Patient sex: M
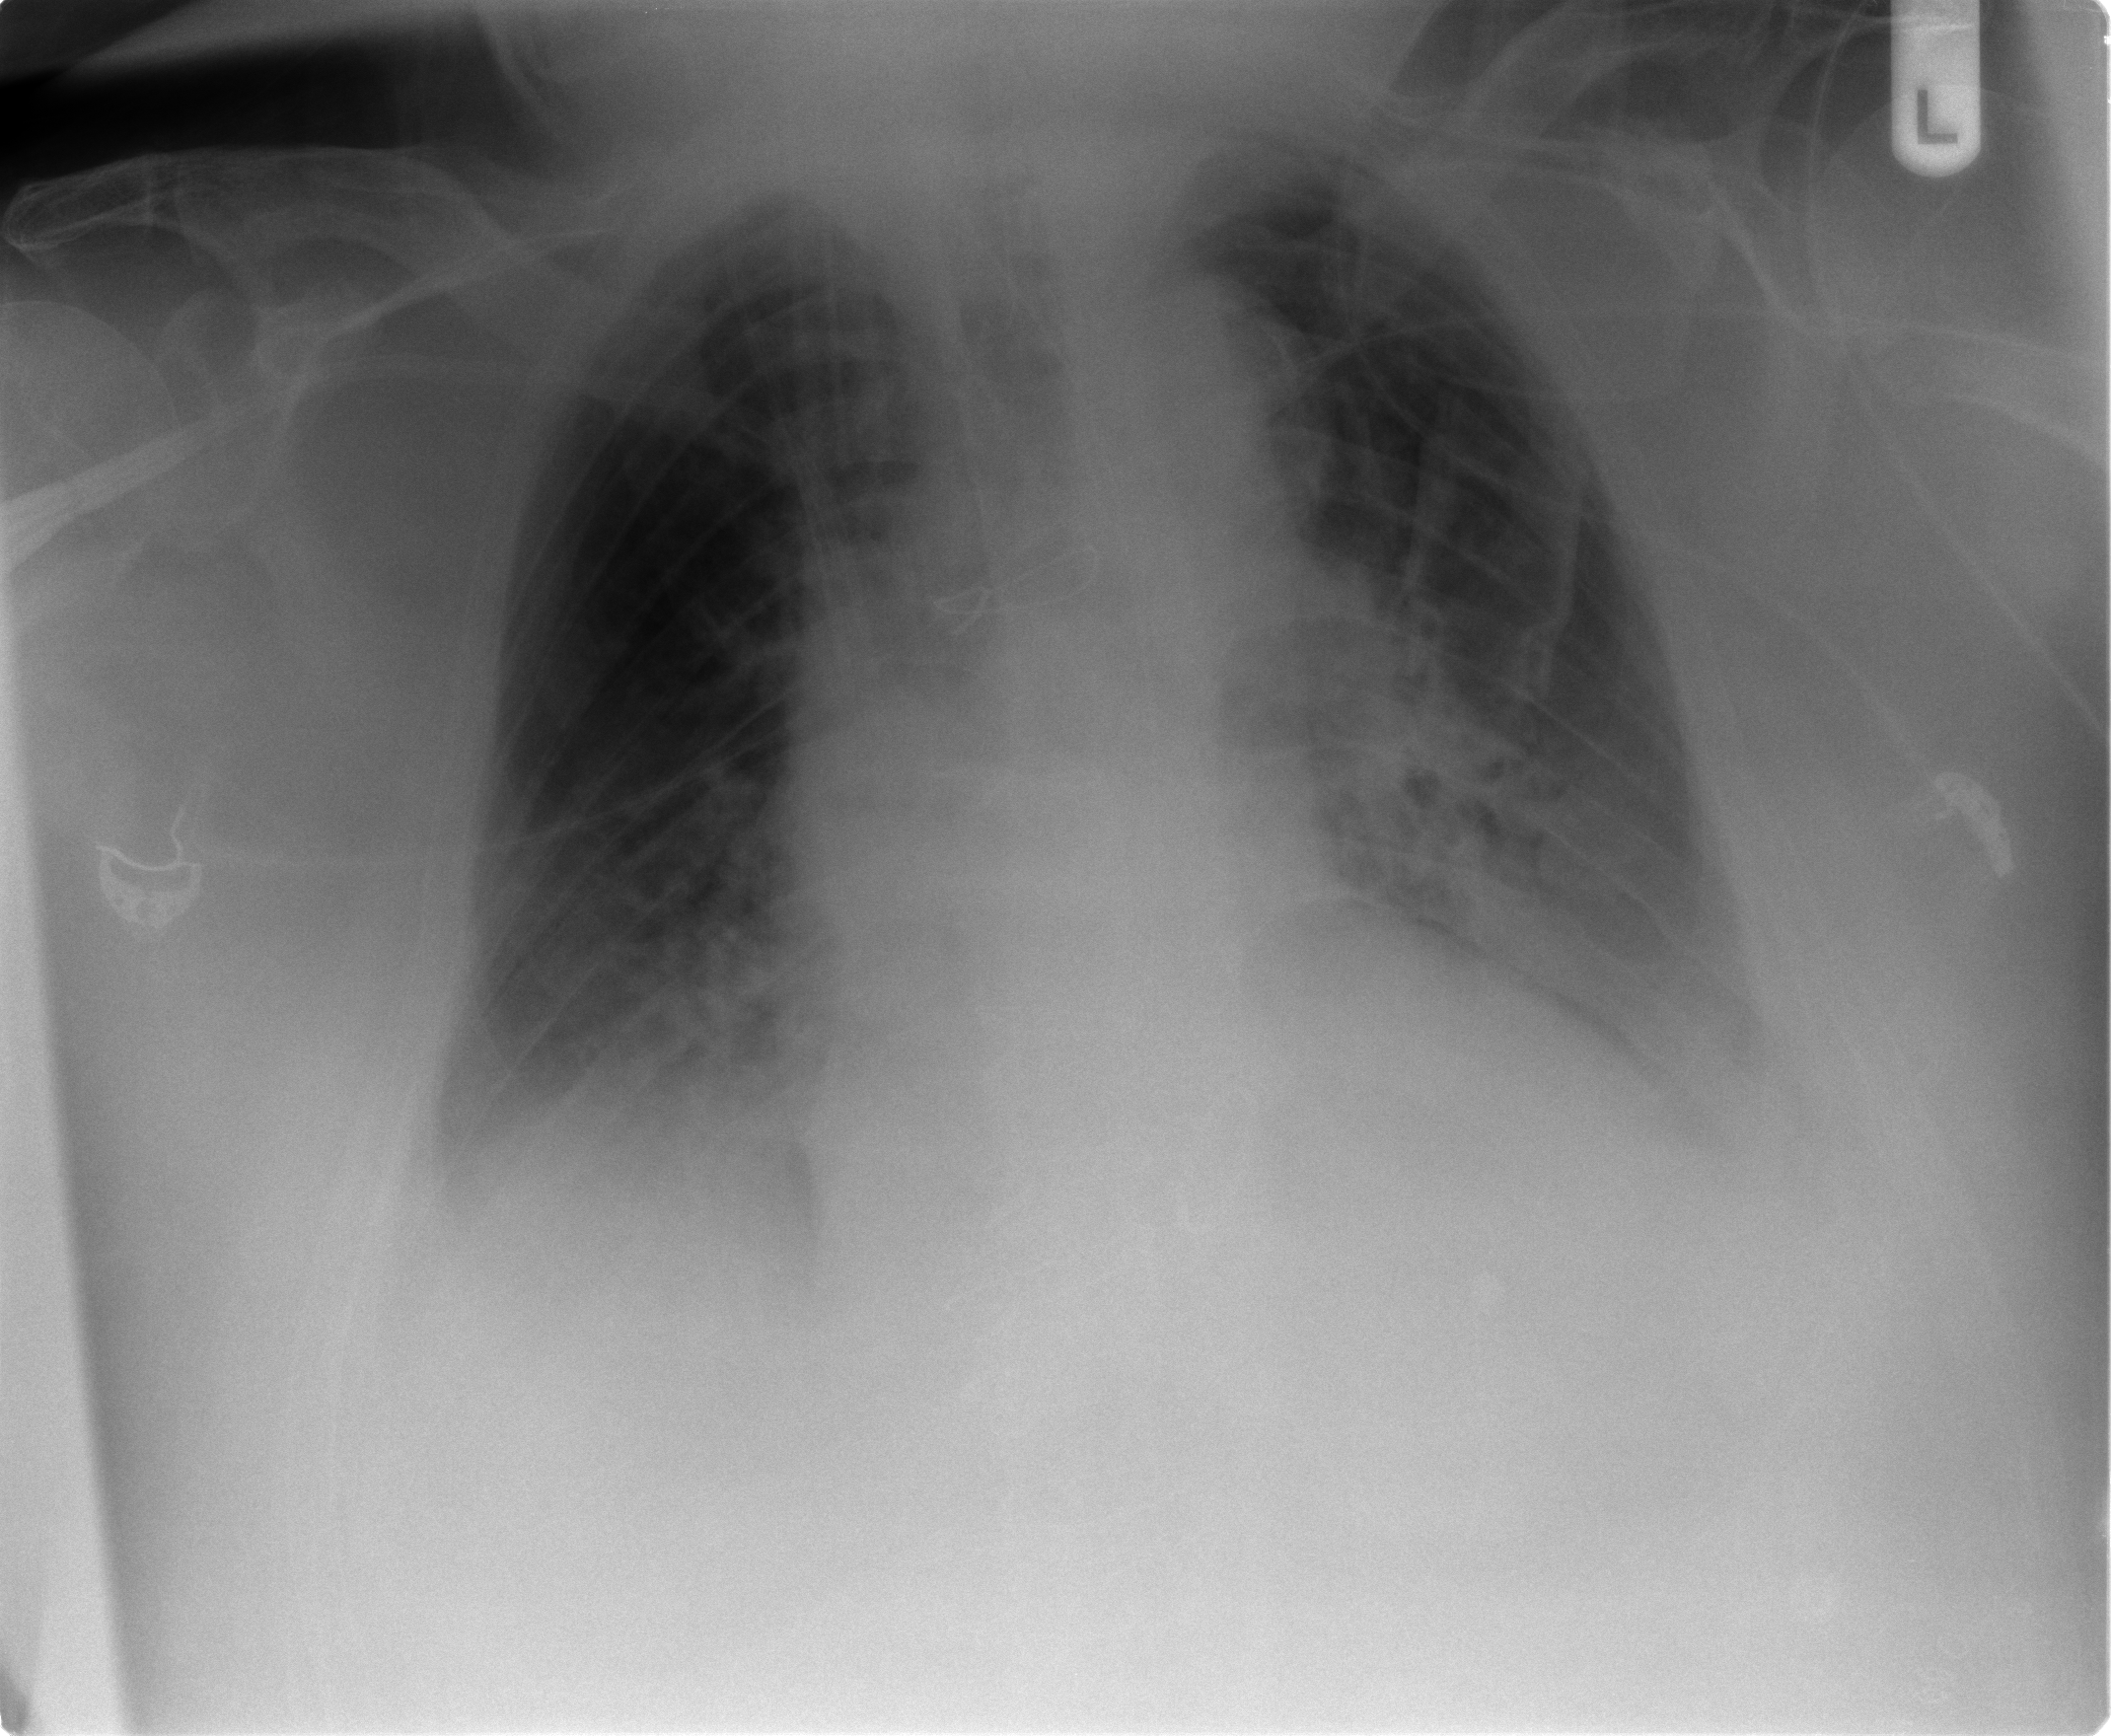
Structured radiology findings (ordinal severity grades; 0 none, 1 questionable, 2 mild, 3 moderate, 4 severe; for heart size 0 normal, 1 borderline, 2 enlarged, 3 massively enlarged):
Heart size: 2
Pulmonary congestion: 3
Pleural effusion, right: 2
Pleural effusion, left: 2
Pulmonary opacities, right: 2
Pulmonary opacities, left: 2
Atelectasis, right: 2
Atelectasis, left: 2